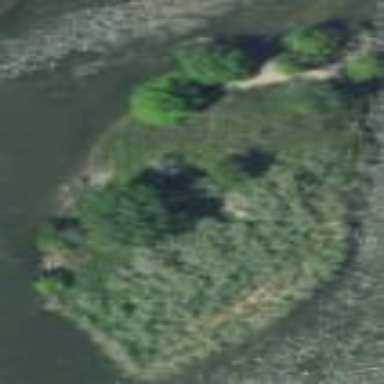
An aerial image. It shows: Islet.